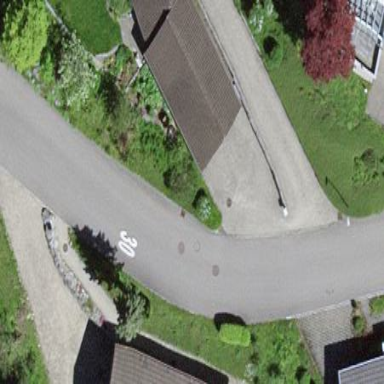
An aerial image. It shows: Garage.